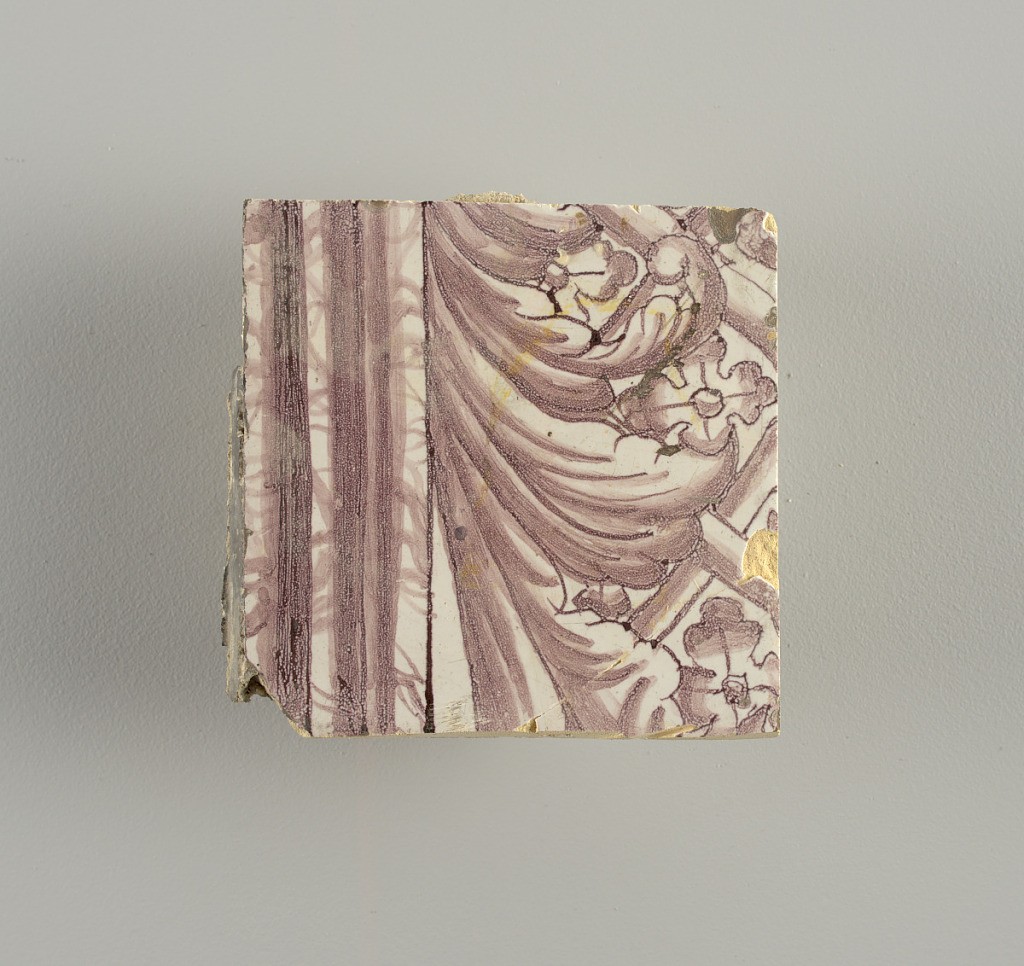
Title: Wall facing
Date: ca. 1725
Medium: Tin-glazed earthenware, underglaze
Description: Horizontal rectangle.  Thirty-seven tiles wide and twenty-one high with opening for door or window nineteen and one-half tiles high and twelve wide.  To left and right of opening, centered canopy above. Left, woman representing Hope, right, a sculputure urn.  Centered above opening, a mascaron.  Arabesque design of foliage.